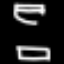
Label: hourglass